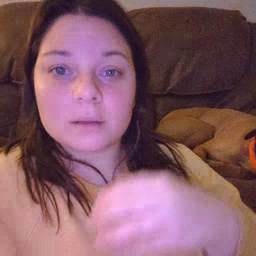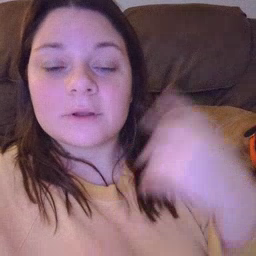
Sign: face